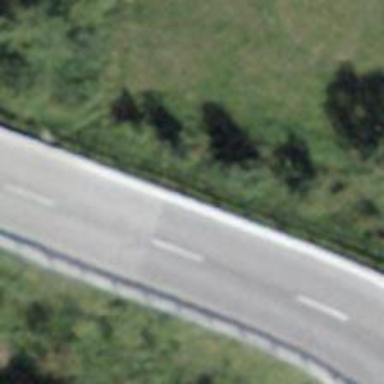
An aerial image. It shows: Tertiary road with asphalt surface.